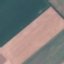
Land use / land cover class: AnnualCrop